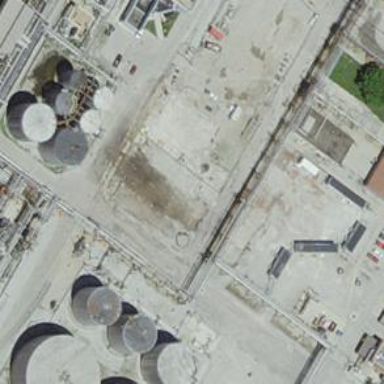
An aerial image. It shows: Storage tank that is man-made.